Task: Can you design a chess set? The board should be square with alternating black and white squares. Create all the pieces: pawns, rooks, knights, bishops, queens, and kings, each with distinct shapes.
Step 867:
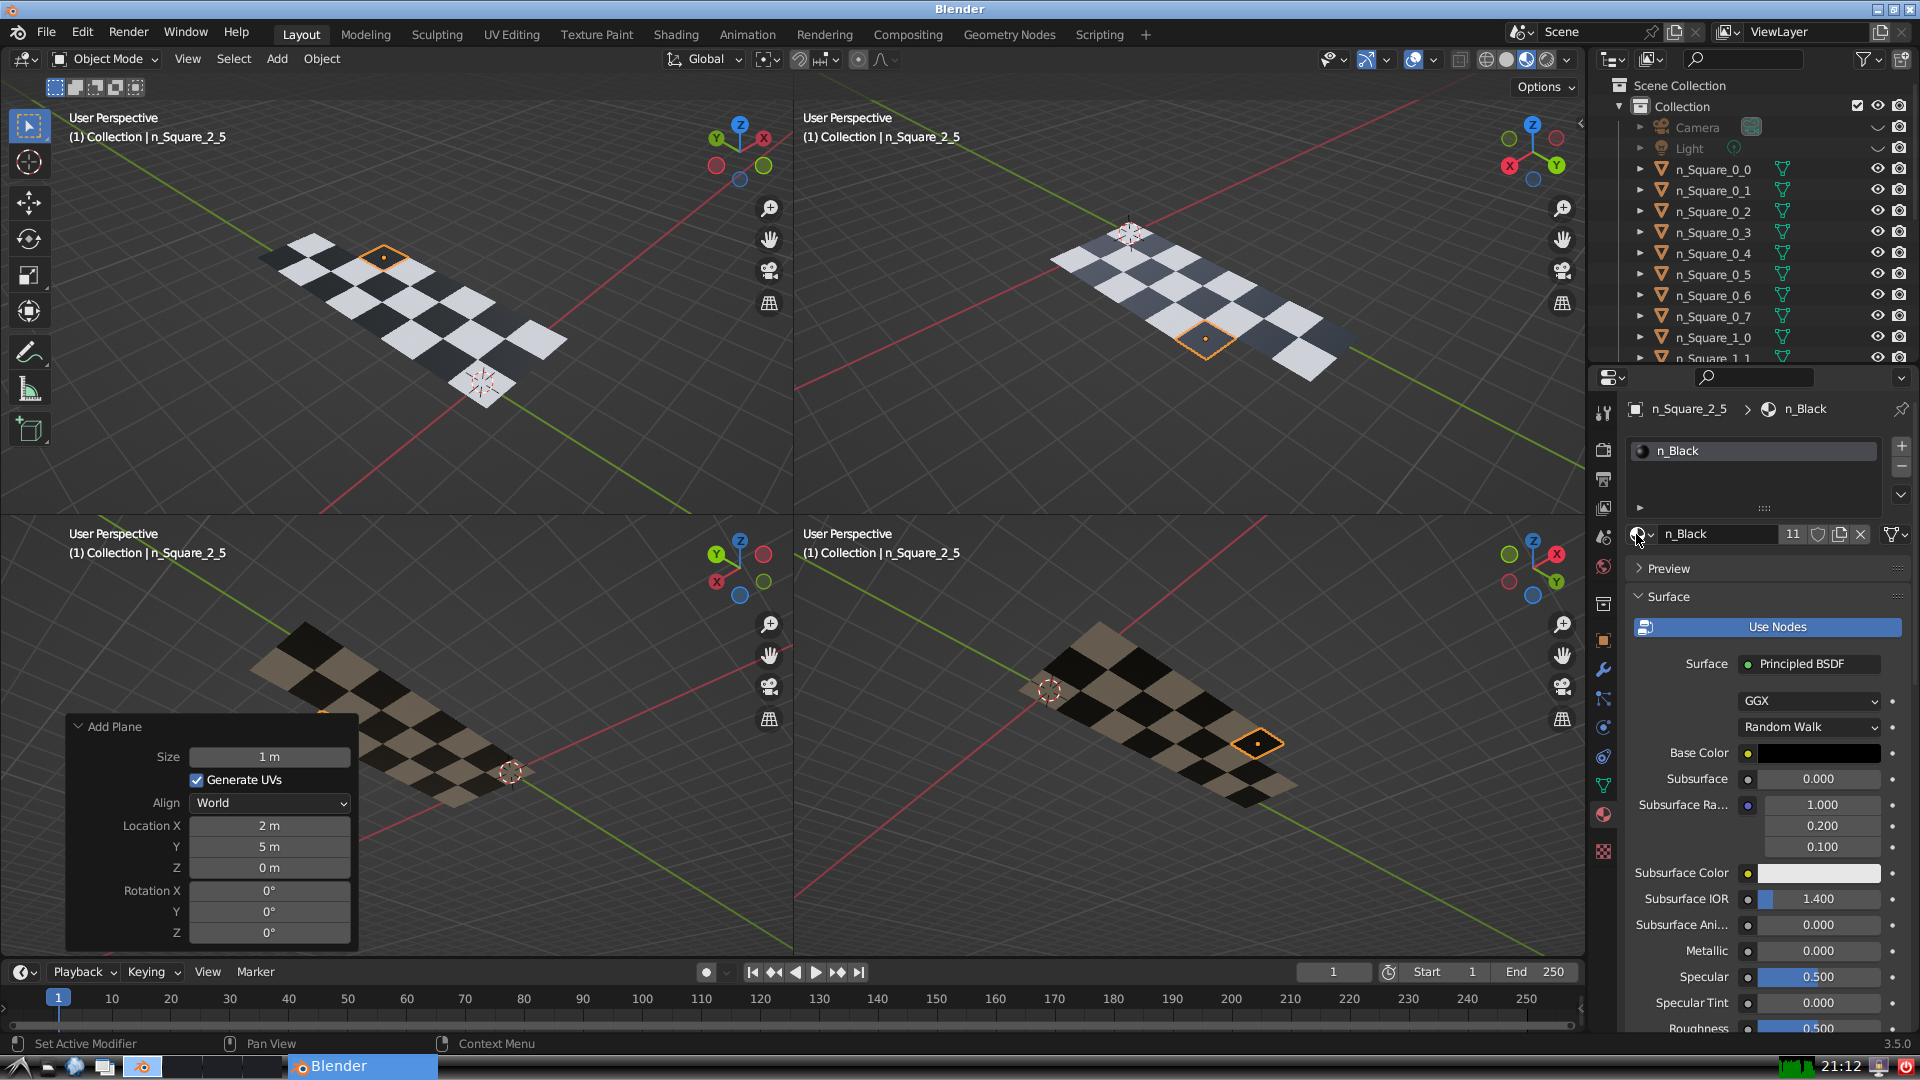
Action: {"mouse_move": [278, 58]}